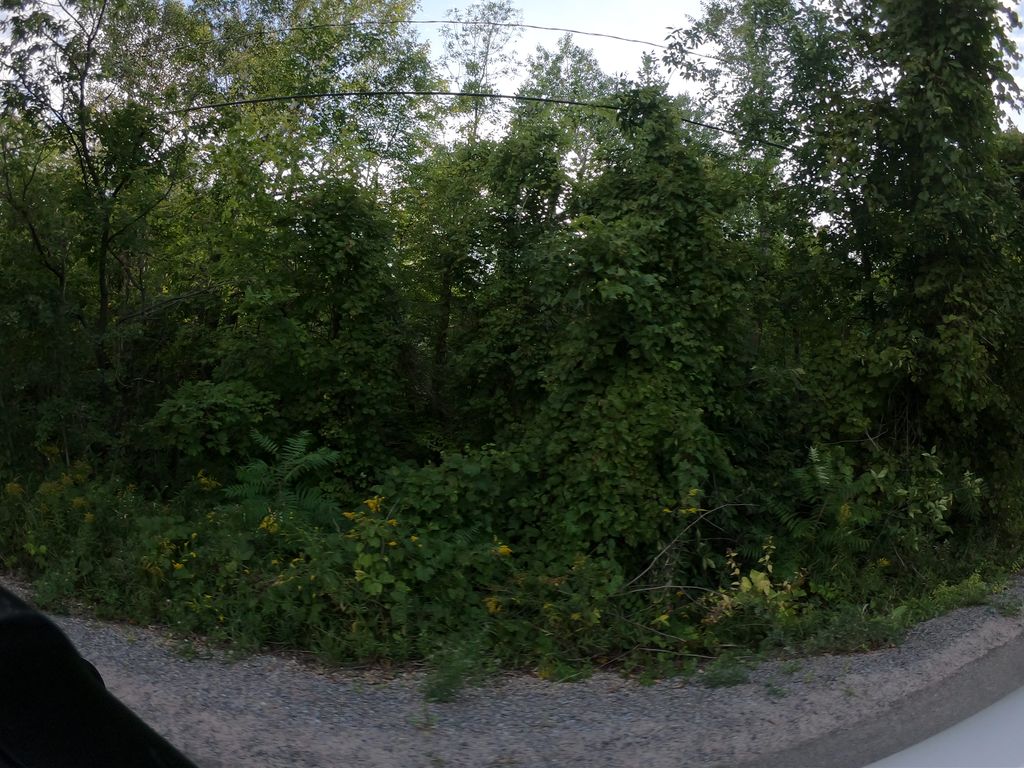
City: ottawa-gatineau